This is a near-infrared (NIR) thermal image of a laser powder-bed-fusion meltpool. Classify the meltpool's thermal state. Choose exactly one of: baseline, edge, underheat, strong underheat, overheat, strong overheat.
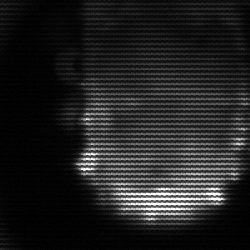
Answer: baseline